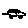
Label: car